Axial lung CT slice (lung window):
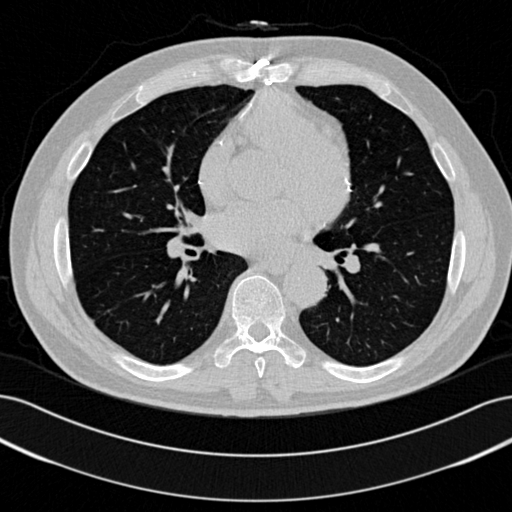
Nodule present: no